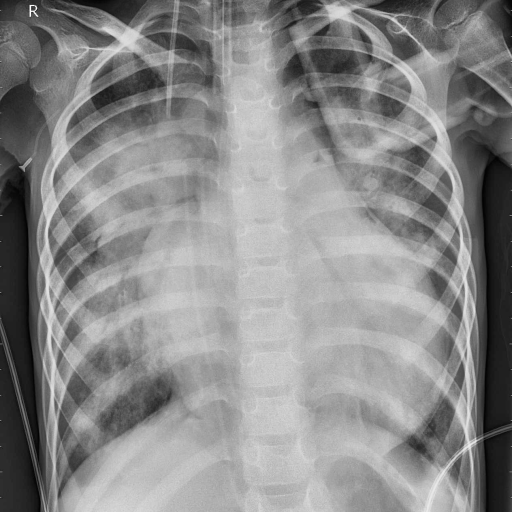
Finding: PNEUMONIA